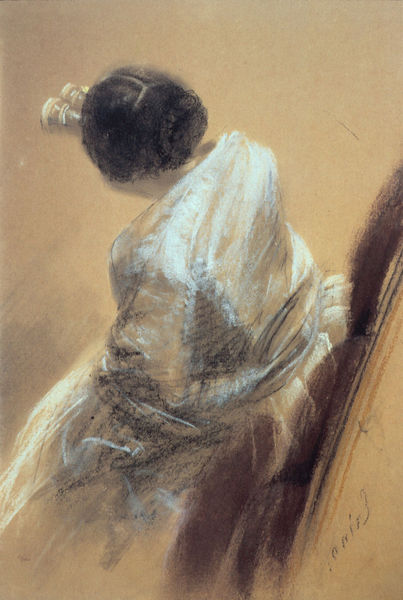
Titel: Sleep
Standort: Venezia
Schlagwörter: mann, weiß, fenster, glas, grau, nacht, schwarz, strasse, betrunken, jacke, wand, rahmen, stein, steine, gitter, boden, füße, liegen, schlafen, schlafend, fassade, pflaster, schuhe, mauer, linien, silhouette, knie, liegend, foto, fotografie, fugen, fensterrahmen, gehsteig, hauswand, gehweg, sims, kaputt, blitz, hausfassade, kalk, obdachlos, graffit, graffiti, grafitti, penner, obdachloser, streetart, graffitti, fassad, banksy